Question: In storyboard, I've created a popover presentation segue to present a navigation and view controller from a button, as well as creating an unwind segue.
In portrait orientation, the modal (fullscreen) presentation is unwound/dismissed, as expected.
In landscape orientation, the unwind segue also gets called, however the popover presentation is automatically dismissed.
'''
- (void)prepareForSegue:(UIStoryboardSegue *)segue sender:(id)__unused sender
{
if ([[segue identifier] isEqualToString:@"showSelectBookChapter"])
{
UINavigationController *navigationController = segue.destinationViewController;
if ([navigationController.topViewController isKindOfClass:[BIBLESelectViewController class]])
{
BIBLESelectViewController *selectViewController = (BIBLESelectViewController *)navigationController.topViewController;
selectViewController.initialBookChapterVerse = self.bookChapterVerse;
}
}
}
- (IBAction)unwindToBIBLEChapterViewController:(UIStoryboardSegue *)segue
{
if ([segue.identifier isEqualToString:@"unwindToBIBLEChapterViewController"]) {
if ([segue.sourceViewController isKindOfClass:[BIBLESelectViewController class]])
{
BIBLESelectViewController *sourceViewController = (BIBLESelectViewController *)segue.sourceViewController;
self.bookChapterVerse = sourceViewController.selectedBookChapterVerse;
[self.tableView reloadData];
}
}
}
'''

After looking at gabbler's sample code, I've narrowed the problem down to popover dismissing fine in a Single View Application, but not in a Master-Detail Application.
Here's what the hierarchy looks like (omitting navigation controllers for simplicity's sake), in answer to the question Luis asked:
- - - - -
As I mentioned in the previous update, I created an new master/detail template, and simply presented a popover directly from (a button in) the detail view. It won't dismiss.
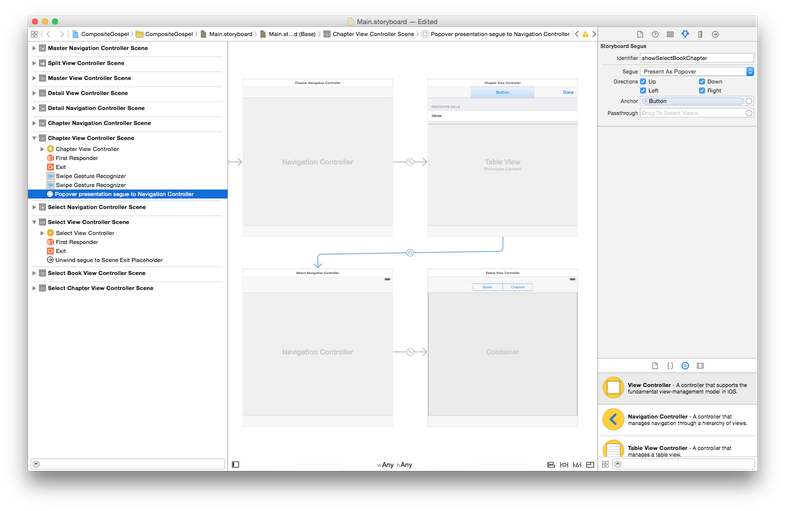
Answer: I ran into this problem too. I present a View Controller modally (as a form sheet), from the Master View Controller (UISplitViewController). The problem only occurred on the iPad (probably the iPhone 6+ in landscape mode too, but I didn't check it). I ended up doing the following in my unwind action method (using Swift), and it works good.
'''
if !segue.sourceViewController.isBeingDismissed() {
segue.sourceViewController.dismissViewControllerAnimated(true, completion: nil)
}
'''